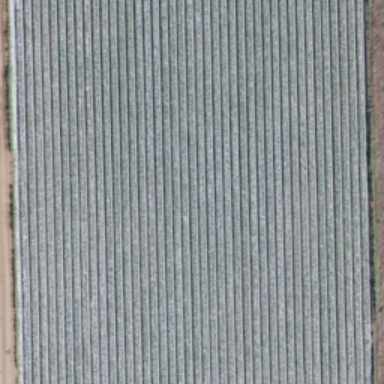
There is a piece of formland .